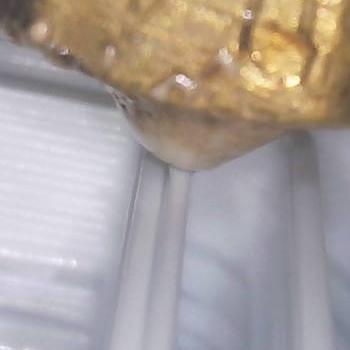
Flow rate: 74%